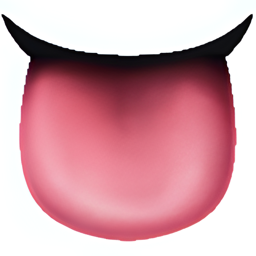
Name: tongue
Emoji: 👅
Group: People & Body
Sub-group: body-parts